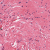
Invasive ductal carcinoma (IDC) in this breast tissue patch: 0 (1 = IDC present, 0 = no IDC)